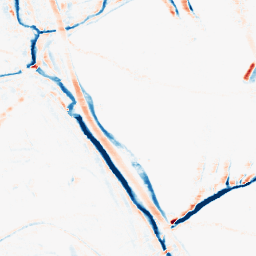
Category: morphological
Decomposition family: morphological_rect
Decomposition parameters: operation: average
width: 10
height: 5
Upsampling method: linear_exact
Upsampling parameters: scale: 4
Upsampling scale: 4